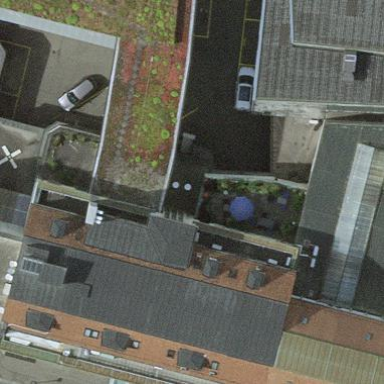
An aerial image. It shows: Building part with flat roof.